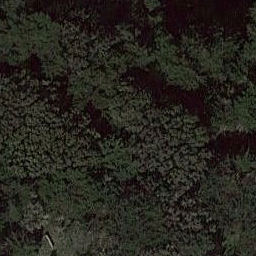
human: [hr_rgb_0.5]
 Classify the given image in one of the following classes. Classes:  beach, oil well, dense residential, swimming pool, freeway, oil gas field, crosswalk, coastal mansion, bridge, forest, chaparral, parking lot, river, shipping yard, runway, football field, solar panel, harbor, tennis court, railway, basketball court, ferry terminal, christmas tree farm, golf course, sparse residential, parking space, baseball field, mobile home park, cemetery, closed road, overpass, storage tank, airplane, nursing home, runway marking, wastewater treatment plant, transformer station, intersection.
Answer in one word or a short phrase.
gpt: forest